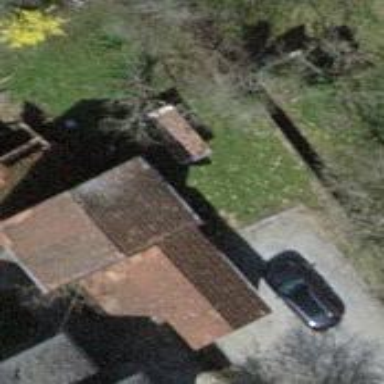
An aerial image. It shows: Garage.